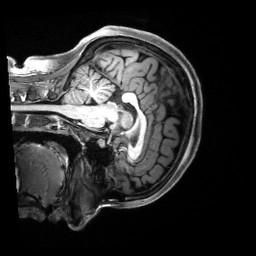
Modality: T1w
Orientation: sagittal
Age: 18
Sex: female
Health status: healthy
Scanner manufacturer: siemens
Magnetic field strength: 3 T
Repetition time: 2.5 s
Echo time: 0.00222 s